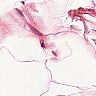
Metastatic tissue present: no